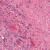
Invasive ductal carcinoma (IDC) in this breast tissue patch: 1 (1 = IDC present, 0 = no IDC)